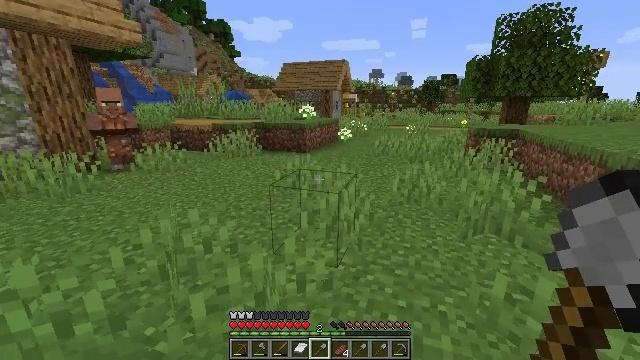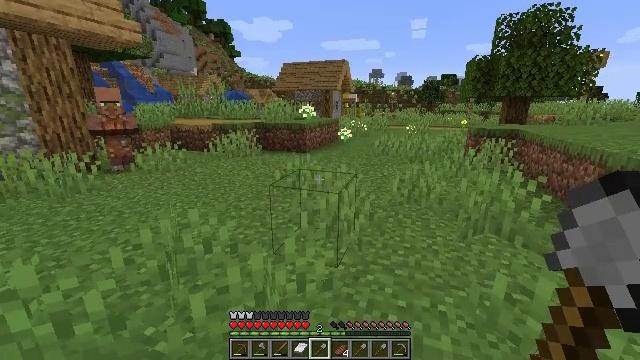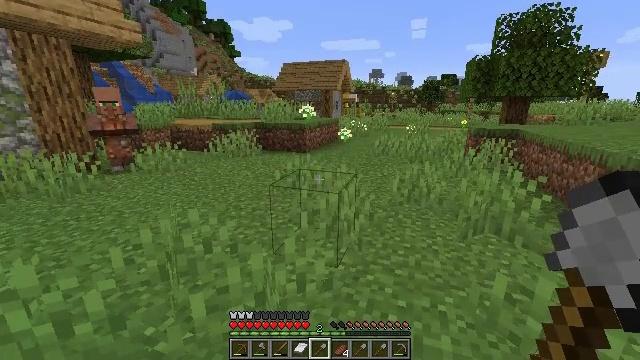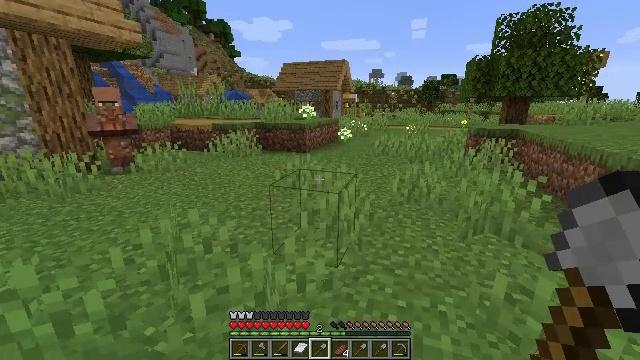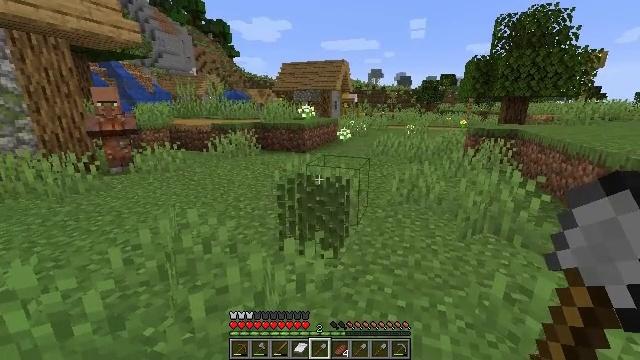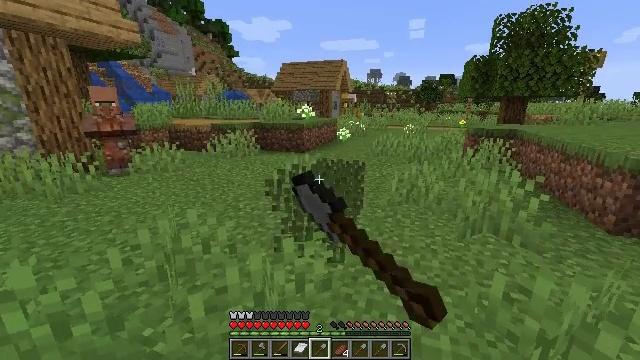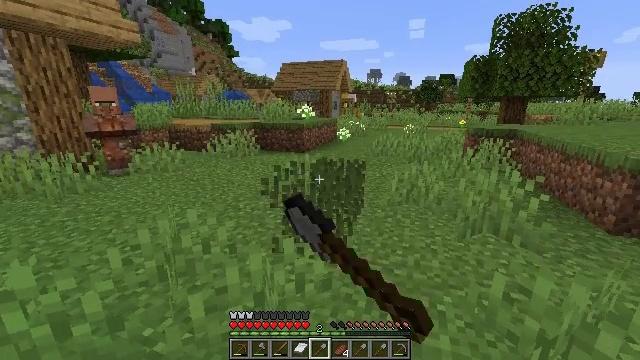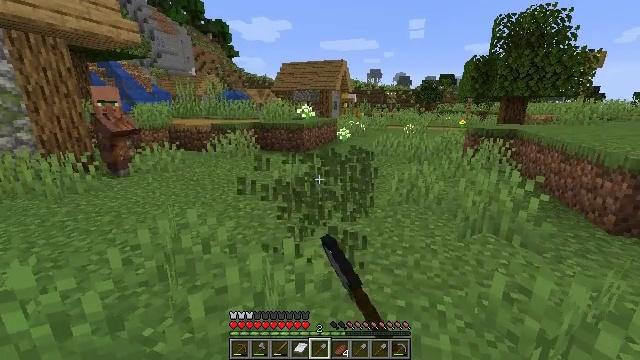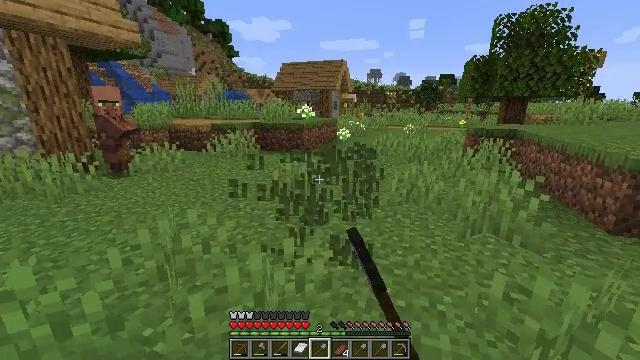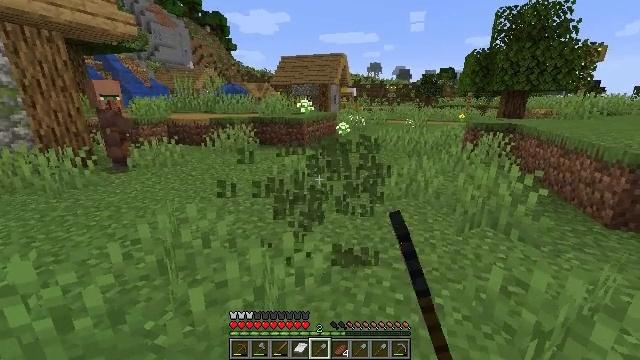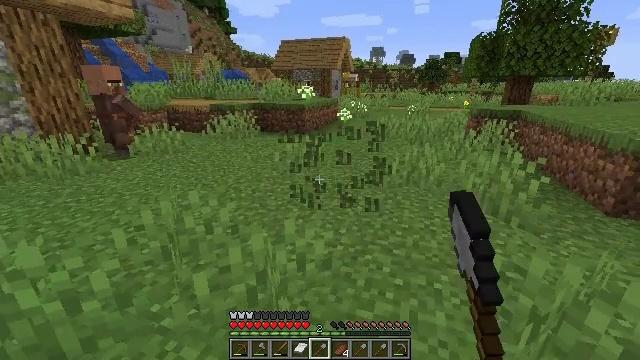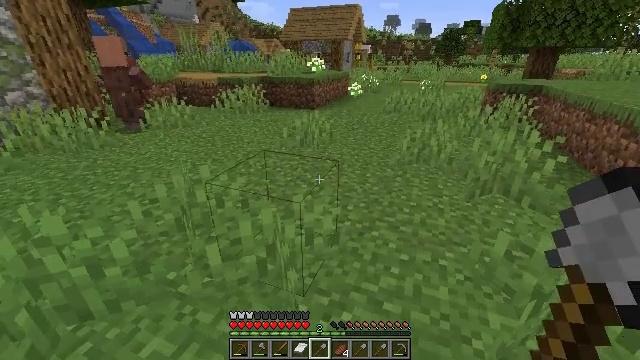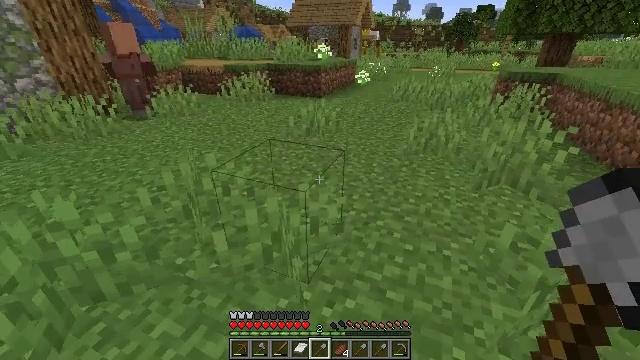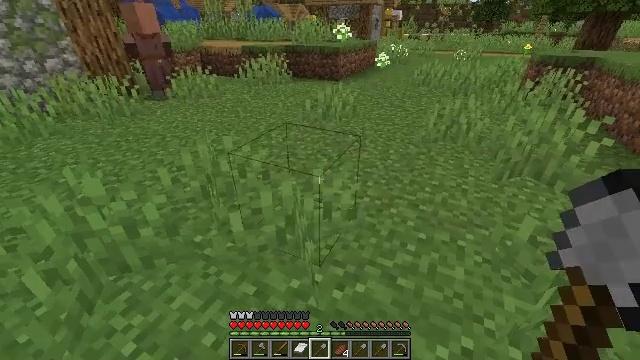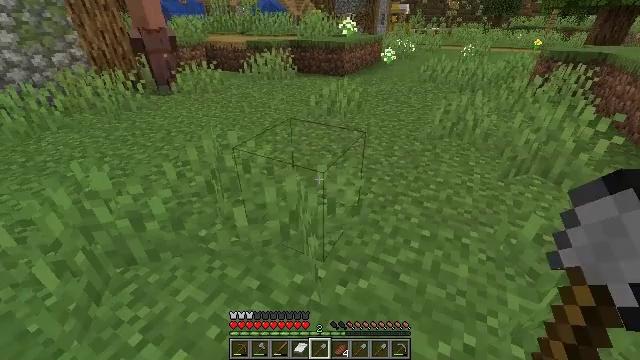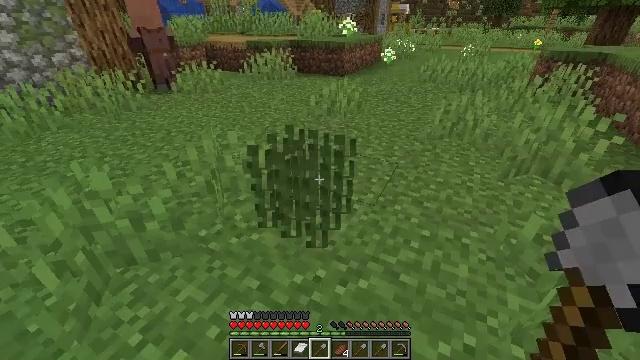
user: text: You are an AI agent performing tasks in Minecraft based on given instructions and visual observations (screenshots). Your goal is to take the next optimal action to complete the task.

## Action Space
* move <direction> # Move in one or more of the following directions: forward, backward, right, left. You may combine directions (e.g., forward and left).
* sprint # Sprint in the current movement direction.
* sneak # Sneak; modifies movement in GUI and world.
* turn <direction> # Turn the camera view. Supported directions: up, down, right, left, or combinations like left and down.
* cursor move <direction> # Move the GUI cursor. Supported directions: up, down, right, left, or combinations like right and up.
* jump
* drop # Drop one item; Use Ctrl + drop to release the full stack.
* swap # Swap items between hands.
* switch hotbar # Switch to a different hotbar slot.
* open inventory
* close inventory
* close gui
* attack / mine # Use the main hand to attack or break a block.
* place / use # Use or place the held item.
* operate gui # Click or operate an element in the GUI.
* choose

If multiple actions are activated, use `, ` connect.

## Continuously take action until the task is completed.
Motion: motion action
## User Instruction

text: Mine the grass in the plains.
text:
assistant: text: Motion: no_op
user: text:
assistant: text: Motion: no_op
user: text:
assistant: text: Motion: no_op
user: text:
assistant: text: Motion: attack / mine
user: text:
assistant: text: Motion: attack / mine
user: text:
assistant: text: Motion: attack / mine
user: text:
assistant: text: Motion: no_op
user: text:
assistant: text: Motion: no_op
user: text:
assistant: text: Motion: turn down
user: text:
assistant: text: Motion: turn down
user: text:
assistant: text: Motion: turn left and down
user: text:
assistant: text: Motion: turn left and down
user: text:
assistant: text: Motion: turn left and down
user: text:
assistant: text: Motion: turn left
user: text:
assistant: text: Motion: attack / mine
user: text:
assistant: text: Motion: attack / mine
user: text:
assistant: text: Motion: attack / mine
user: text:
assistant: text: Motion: no_op
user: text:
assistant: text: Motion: turn left
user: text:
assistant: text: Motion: turn left and up
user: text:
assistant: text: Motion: turn left and up
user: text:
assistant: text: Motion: turn left
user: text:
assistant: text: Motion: no_op
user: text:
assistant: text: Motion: turn left
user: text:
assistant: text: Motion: no_op
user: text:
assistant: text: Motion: attack / mine
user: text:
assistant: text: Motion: attack / mine
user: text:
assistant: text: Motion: attack / mine
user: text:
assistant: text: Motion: no_op
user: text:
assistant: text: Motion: turn left